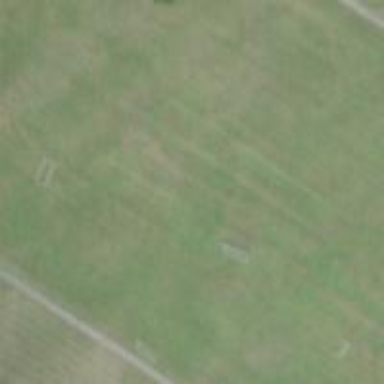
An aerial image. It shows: Soccer pitch for leisureland activities.